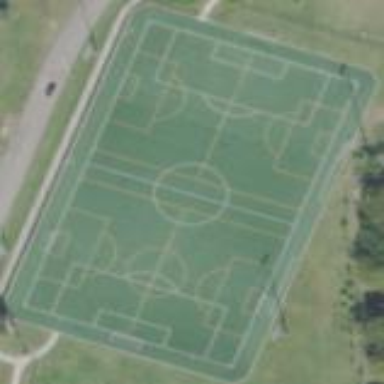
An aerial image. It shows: Soccer pitch designated for leisure and sports activities.